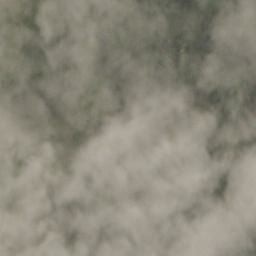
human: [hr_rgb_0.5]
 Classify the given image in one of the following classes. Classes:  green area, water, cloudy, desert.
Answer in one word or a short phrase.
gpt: cloudy